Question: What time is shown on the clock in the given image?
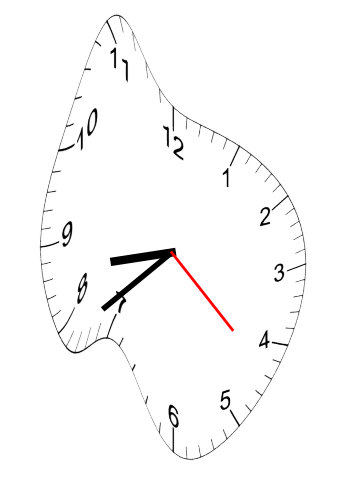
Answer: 08:38:22